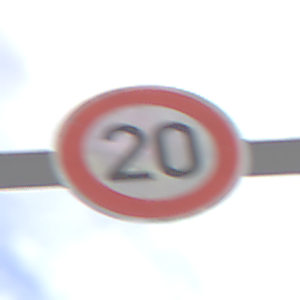
Verkehrszeichen: Geschwindigkeit20
Umgebung: Outdoor, Nature
Tageszeit: SunriseSunset
Wetter: PartlyCloudy
Licht: Natural
Jahreszeit: NotSpecified
Kontrast: HighContrast